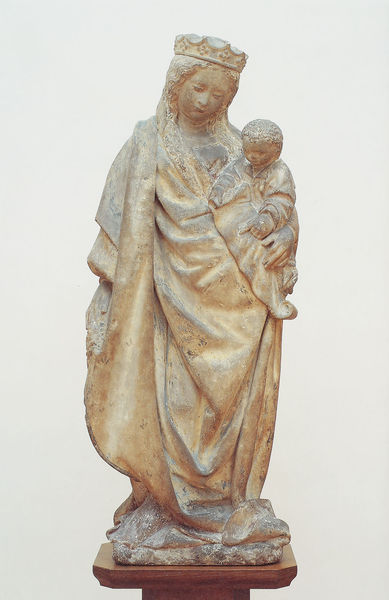
Titel: Madonna mit Kind
Institution: Frankfurt a. M., Liebieghaus
Schlagwörter: blick, gesicht, sockel, gold, kind, mutter, christus, jesus, antlitz, madonna, sohn, skuptur